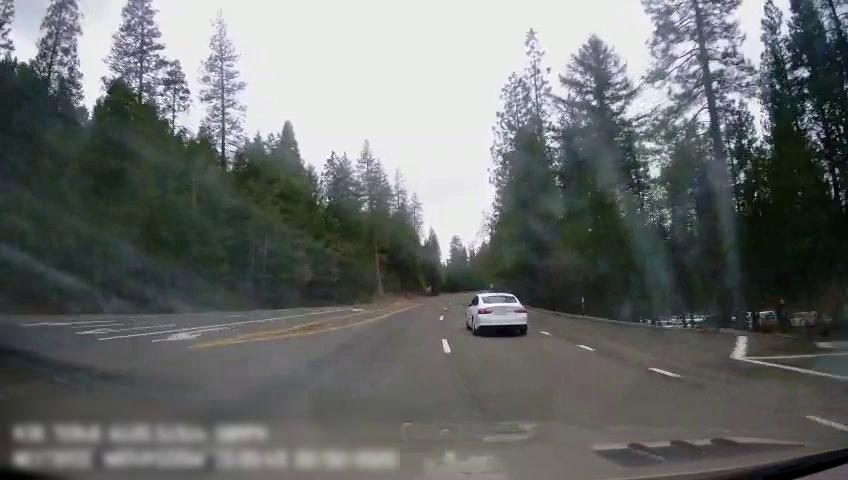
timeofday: Day
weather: Cloudy
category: Drivable Space
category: Vehicles | Car
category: Lanes | Opposite Lane
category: Lanes | Opposite Lane
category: Lanes | Opposite Lane
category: Lanes | Opposite Lane
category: Lanes | Current Lane
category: Lanes | Current Lane